Question: Find the minimum number of moves required to get from the Tower of Hanoi state described in the figure to the completed state
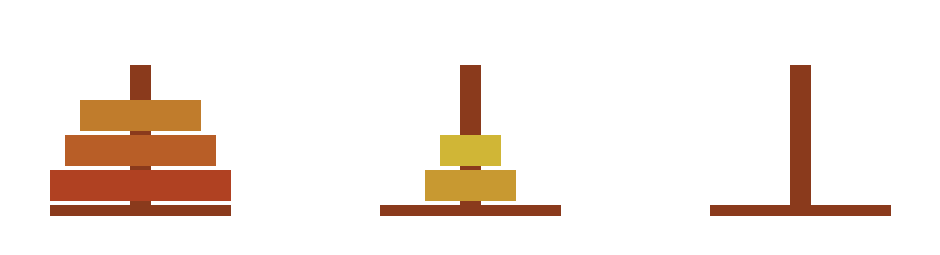
Answer: 28